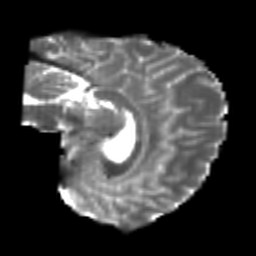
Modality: T2w
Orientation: sagittal
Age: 21
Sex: male
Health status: healthy
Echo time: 0.074 s